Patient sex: M
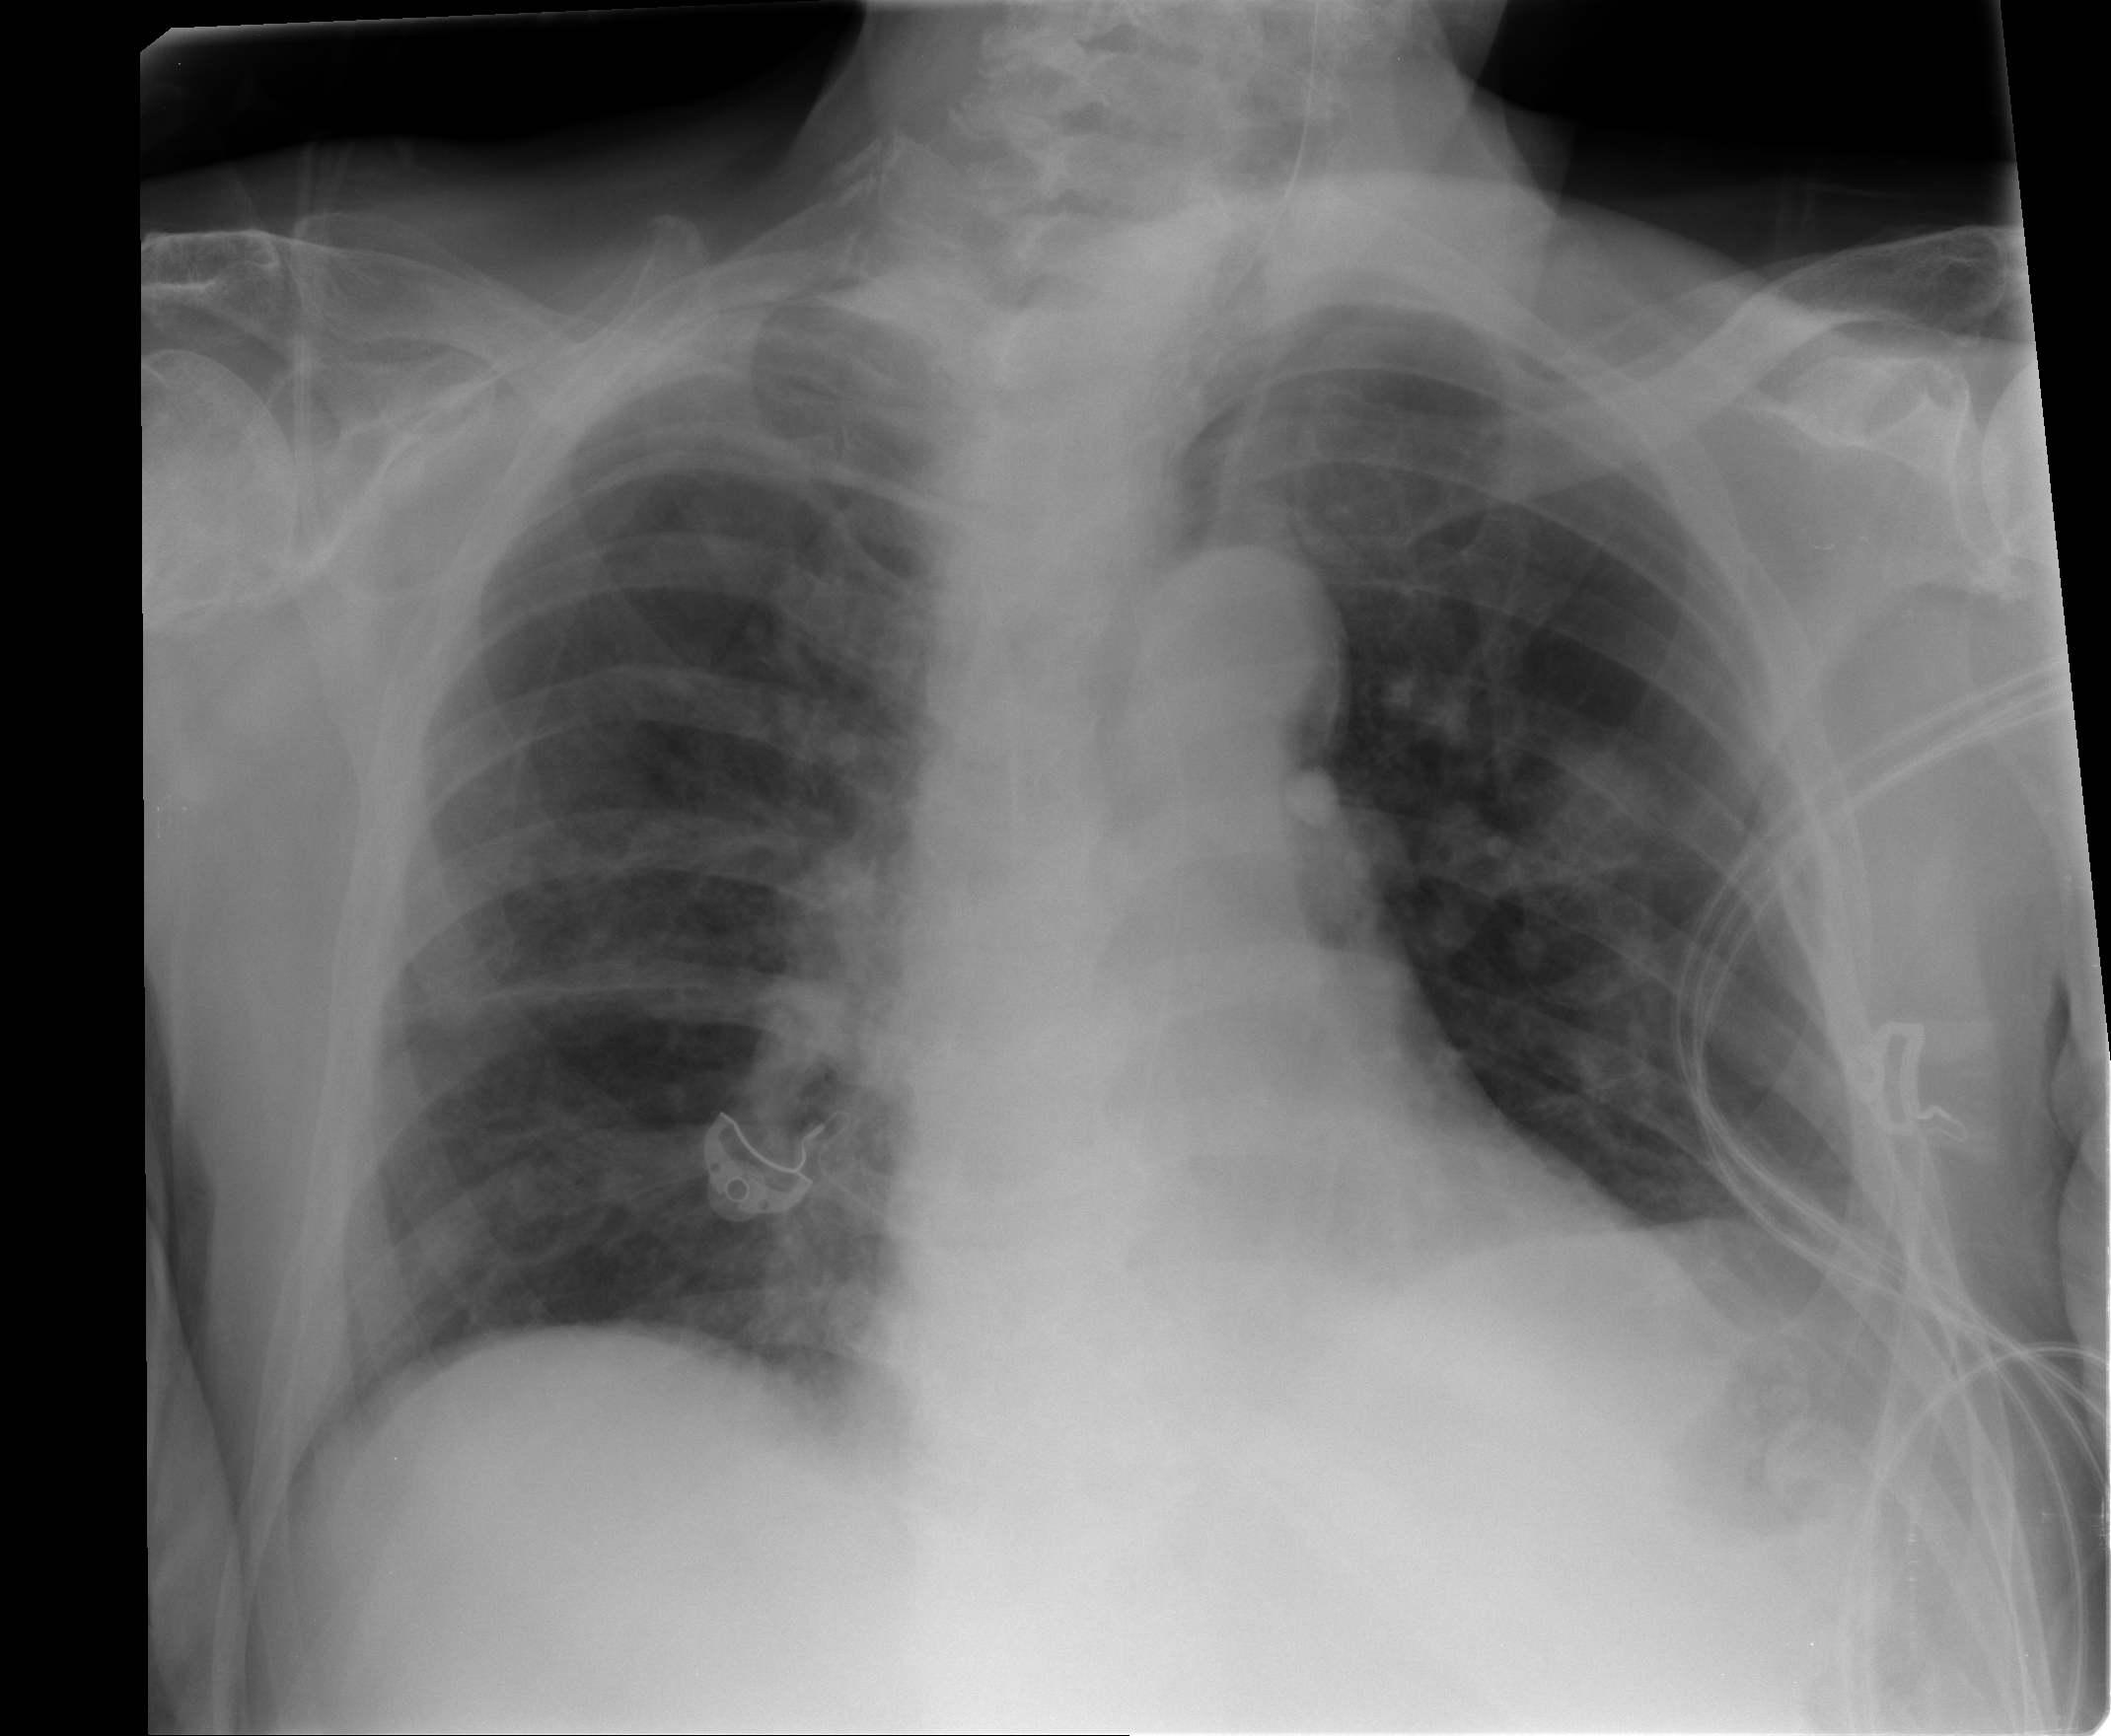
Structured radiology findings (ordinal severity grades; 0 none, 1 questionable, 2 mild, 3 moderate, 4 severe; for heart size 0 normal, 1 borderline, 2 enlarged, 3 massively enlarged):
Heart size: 0
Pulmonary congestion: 0
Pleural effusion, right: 0
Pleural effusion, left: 0
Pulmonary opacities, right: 1
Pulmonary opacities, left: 0
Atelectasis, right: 2
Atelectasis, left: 1